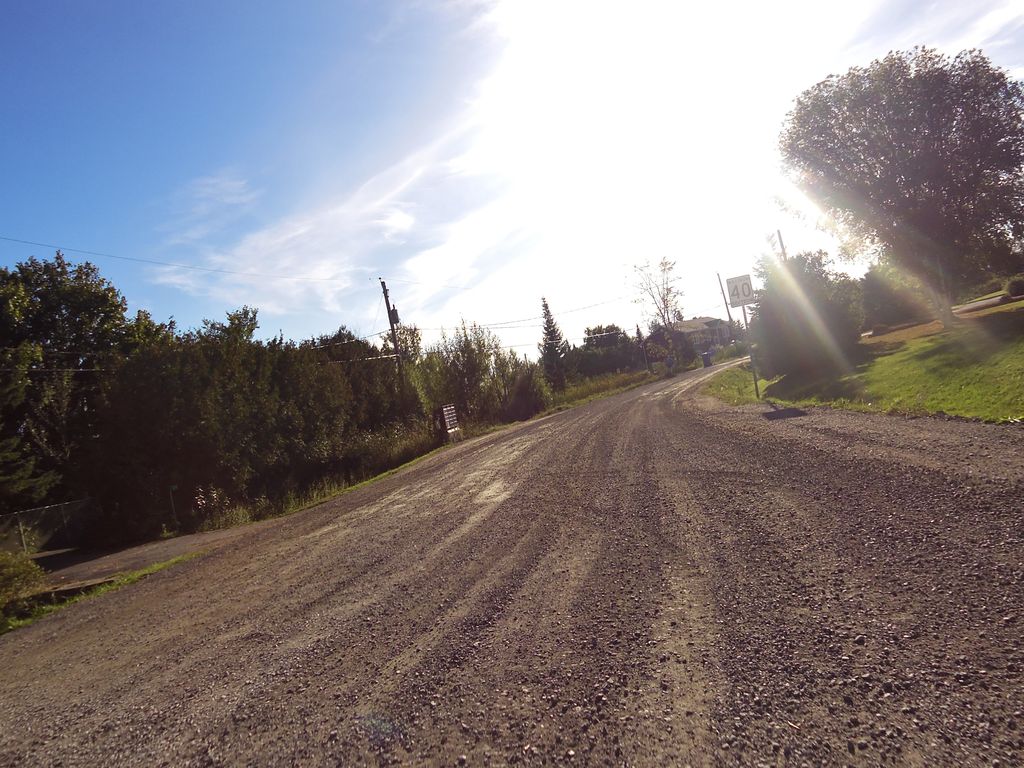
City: ottawa-gatineau